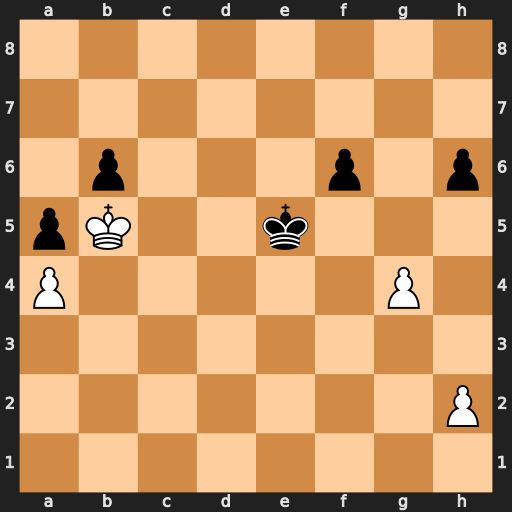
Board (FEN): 8/8/1p3p1p/pK2k3/P5P1/8/7P/8
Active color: w
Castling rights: -
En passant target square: -
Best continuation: Kxb6 h5 gxh5 f5 Kc5